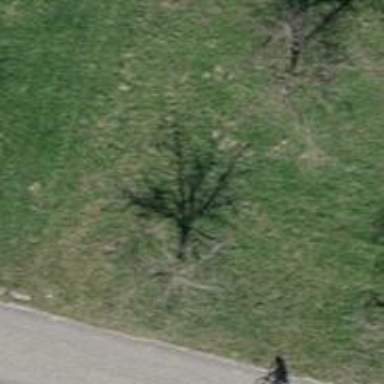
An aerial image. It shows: Beautiful tree in nature.